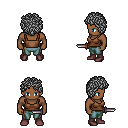
a pixel art fantasy rpg character, male body template, human, dark skin, brown pirate shirt, teal pants, gray curly afro hairstyle, maroon shoes, dagger, four views (front, back, left, right), 2x2 character sprite sheet, small pixel art, hard edges, no anti-aliasing